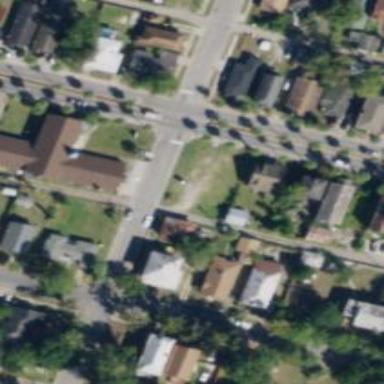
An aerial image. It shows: Alley classified as service road.